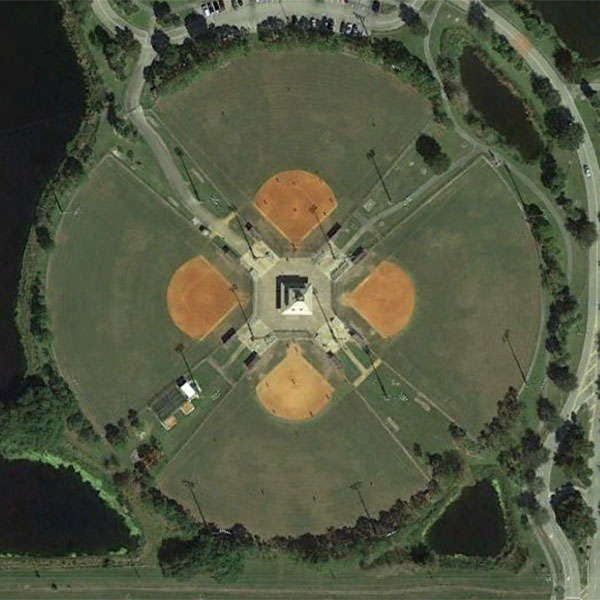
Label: BaseballField